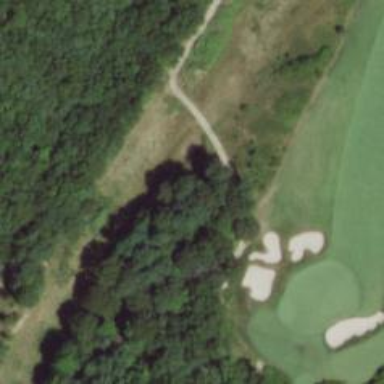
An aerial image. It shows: Path designated for golf carts.